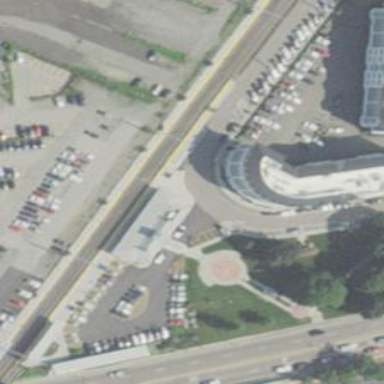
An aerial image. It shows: Platform for public transport at railway station.